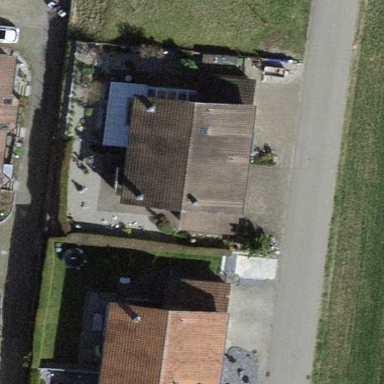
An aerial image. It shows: Building with tile roof.